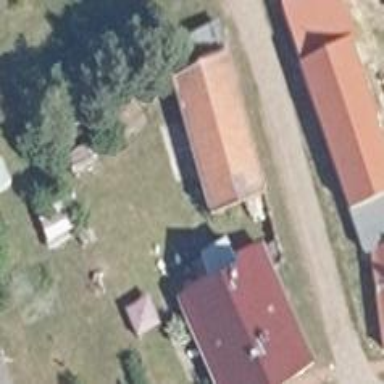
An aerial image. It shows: Gabled building.